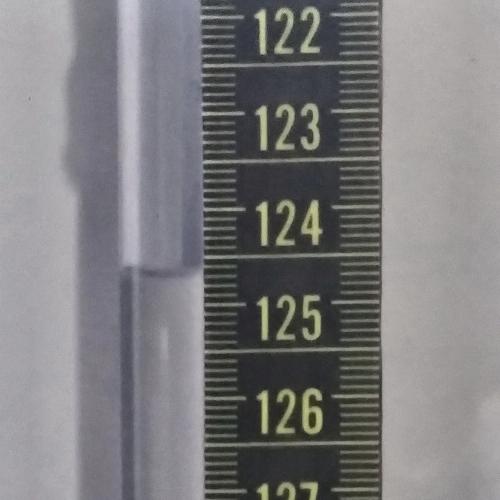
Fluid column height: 124.7 cm